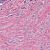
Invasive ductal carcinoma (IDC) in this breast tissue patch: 1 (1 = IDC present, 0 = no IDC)